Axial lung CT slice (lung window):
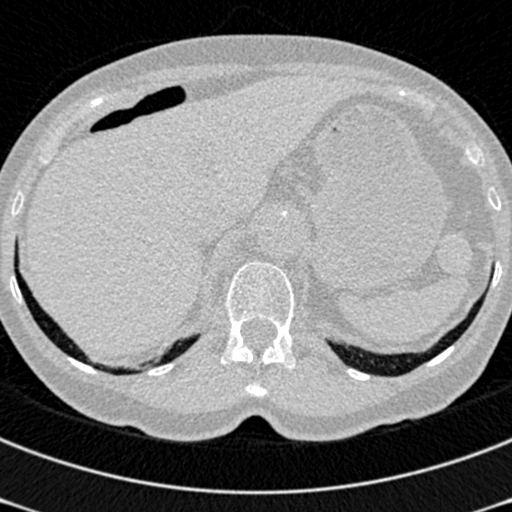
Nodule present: no